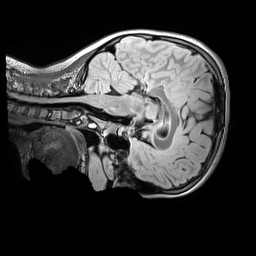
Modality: FLAIR
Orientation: sagittal
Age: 11
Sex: male
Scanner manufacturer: siemens
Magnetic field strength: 3 T
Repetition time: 5 s
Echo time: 0.388 s